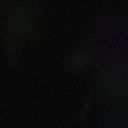
Screen state: off